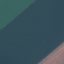
Label: AnnualCrop